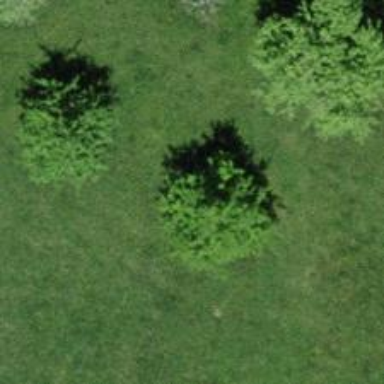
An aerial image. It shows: Broadleaved tree with lush foliage.